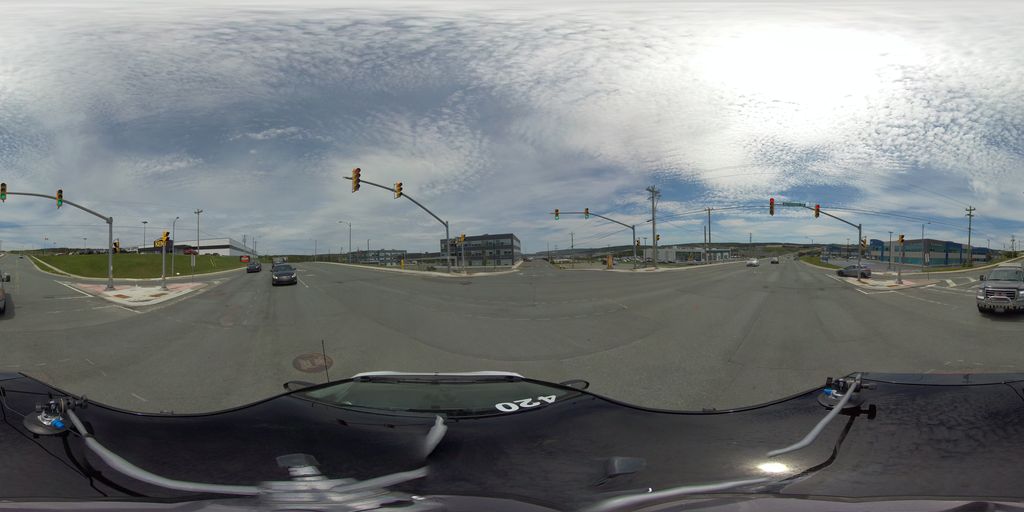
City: st_johns